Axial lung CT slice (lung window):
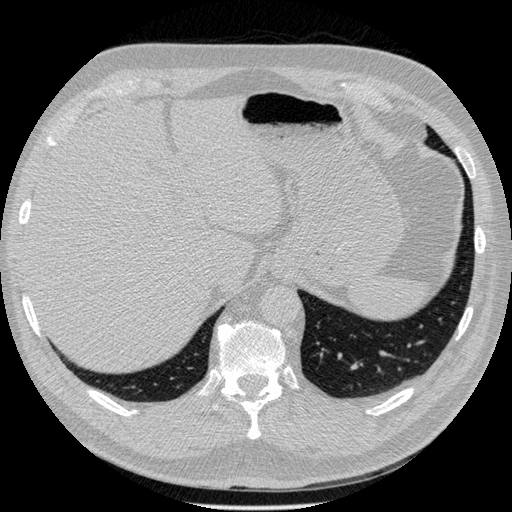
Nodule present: no